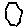
Label: hexagon